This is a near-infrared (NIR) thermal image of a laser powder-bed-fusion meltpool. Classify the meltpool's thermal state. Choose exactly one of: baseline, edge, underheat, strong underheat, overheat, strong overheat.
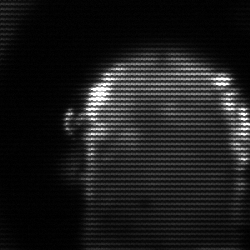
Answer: baseline